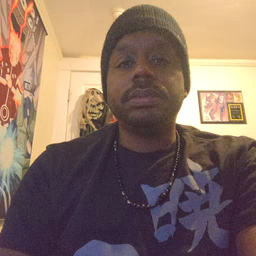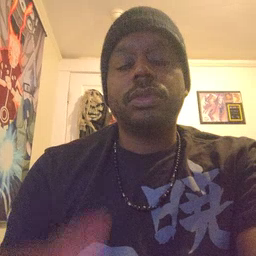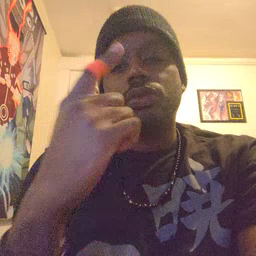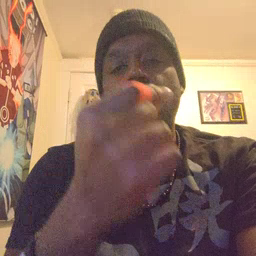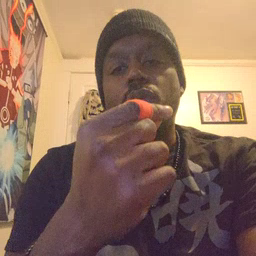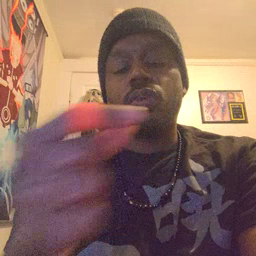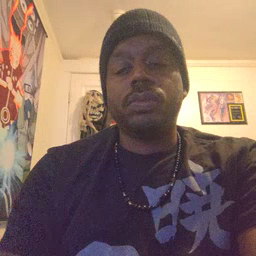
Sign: go